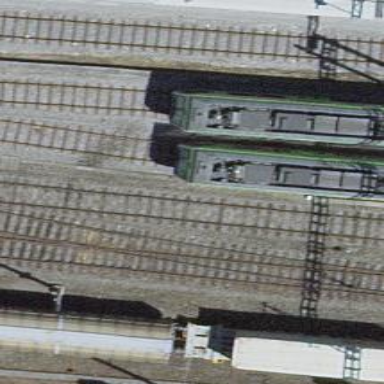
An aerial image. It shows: Yard with single rail track. The railway track is electrified with contact line for service purposes.